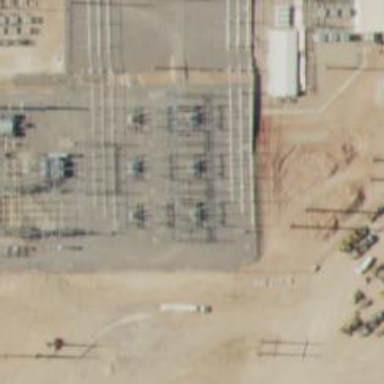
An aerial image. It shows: Switch for power supply.